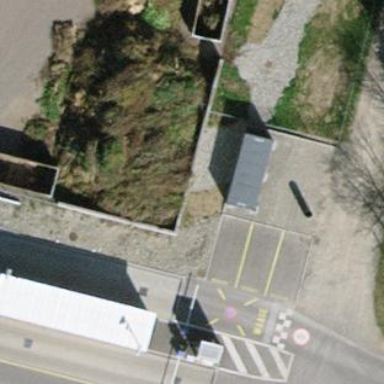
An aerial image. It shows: Waste transfer station.